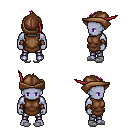
a pixel art fantasy rpg character, male body template, dark elf, purple skin, brown tunic, metal pants, pink mohawk hairstyle, leather cap, cloth bracers, white slippers, four views (front, back, left, right), 2x2 character sprite sheet, small pixel art, hard edges, no anti-aliasing